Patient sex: F
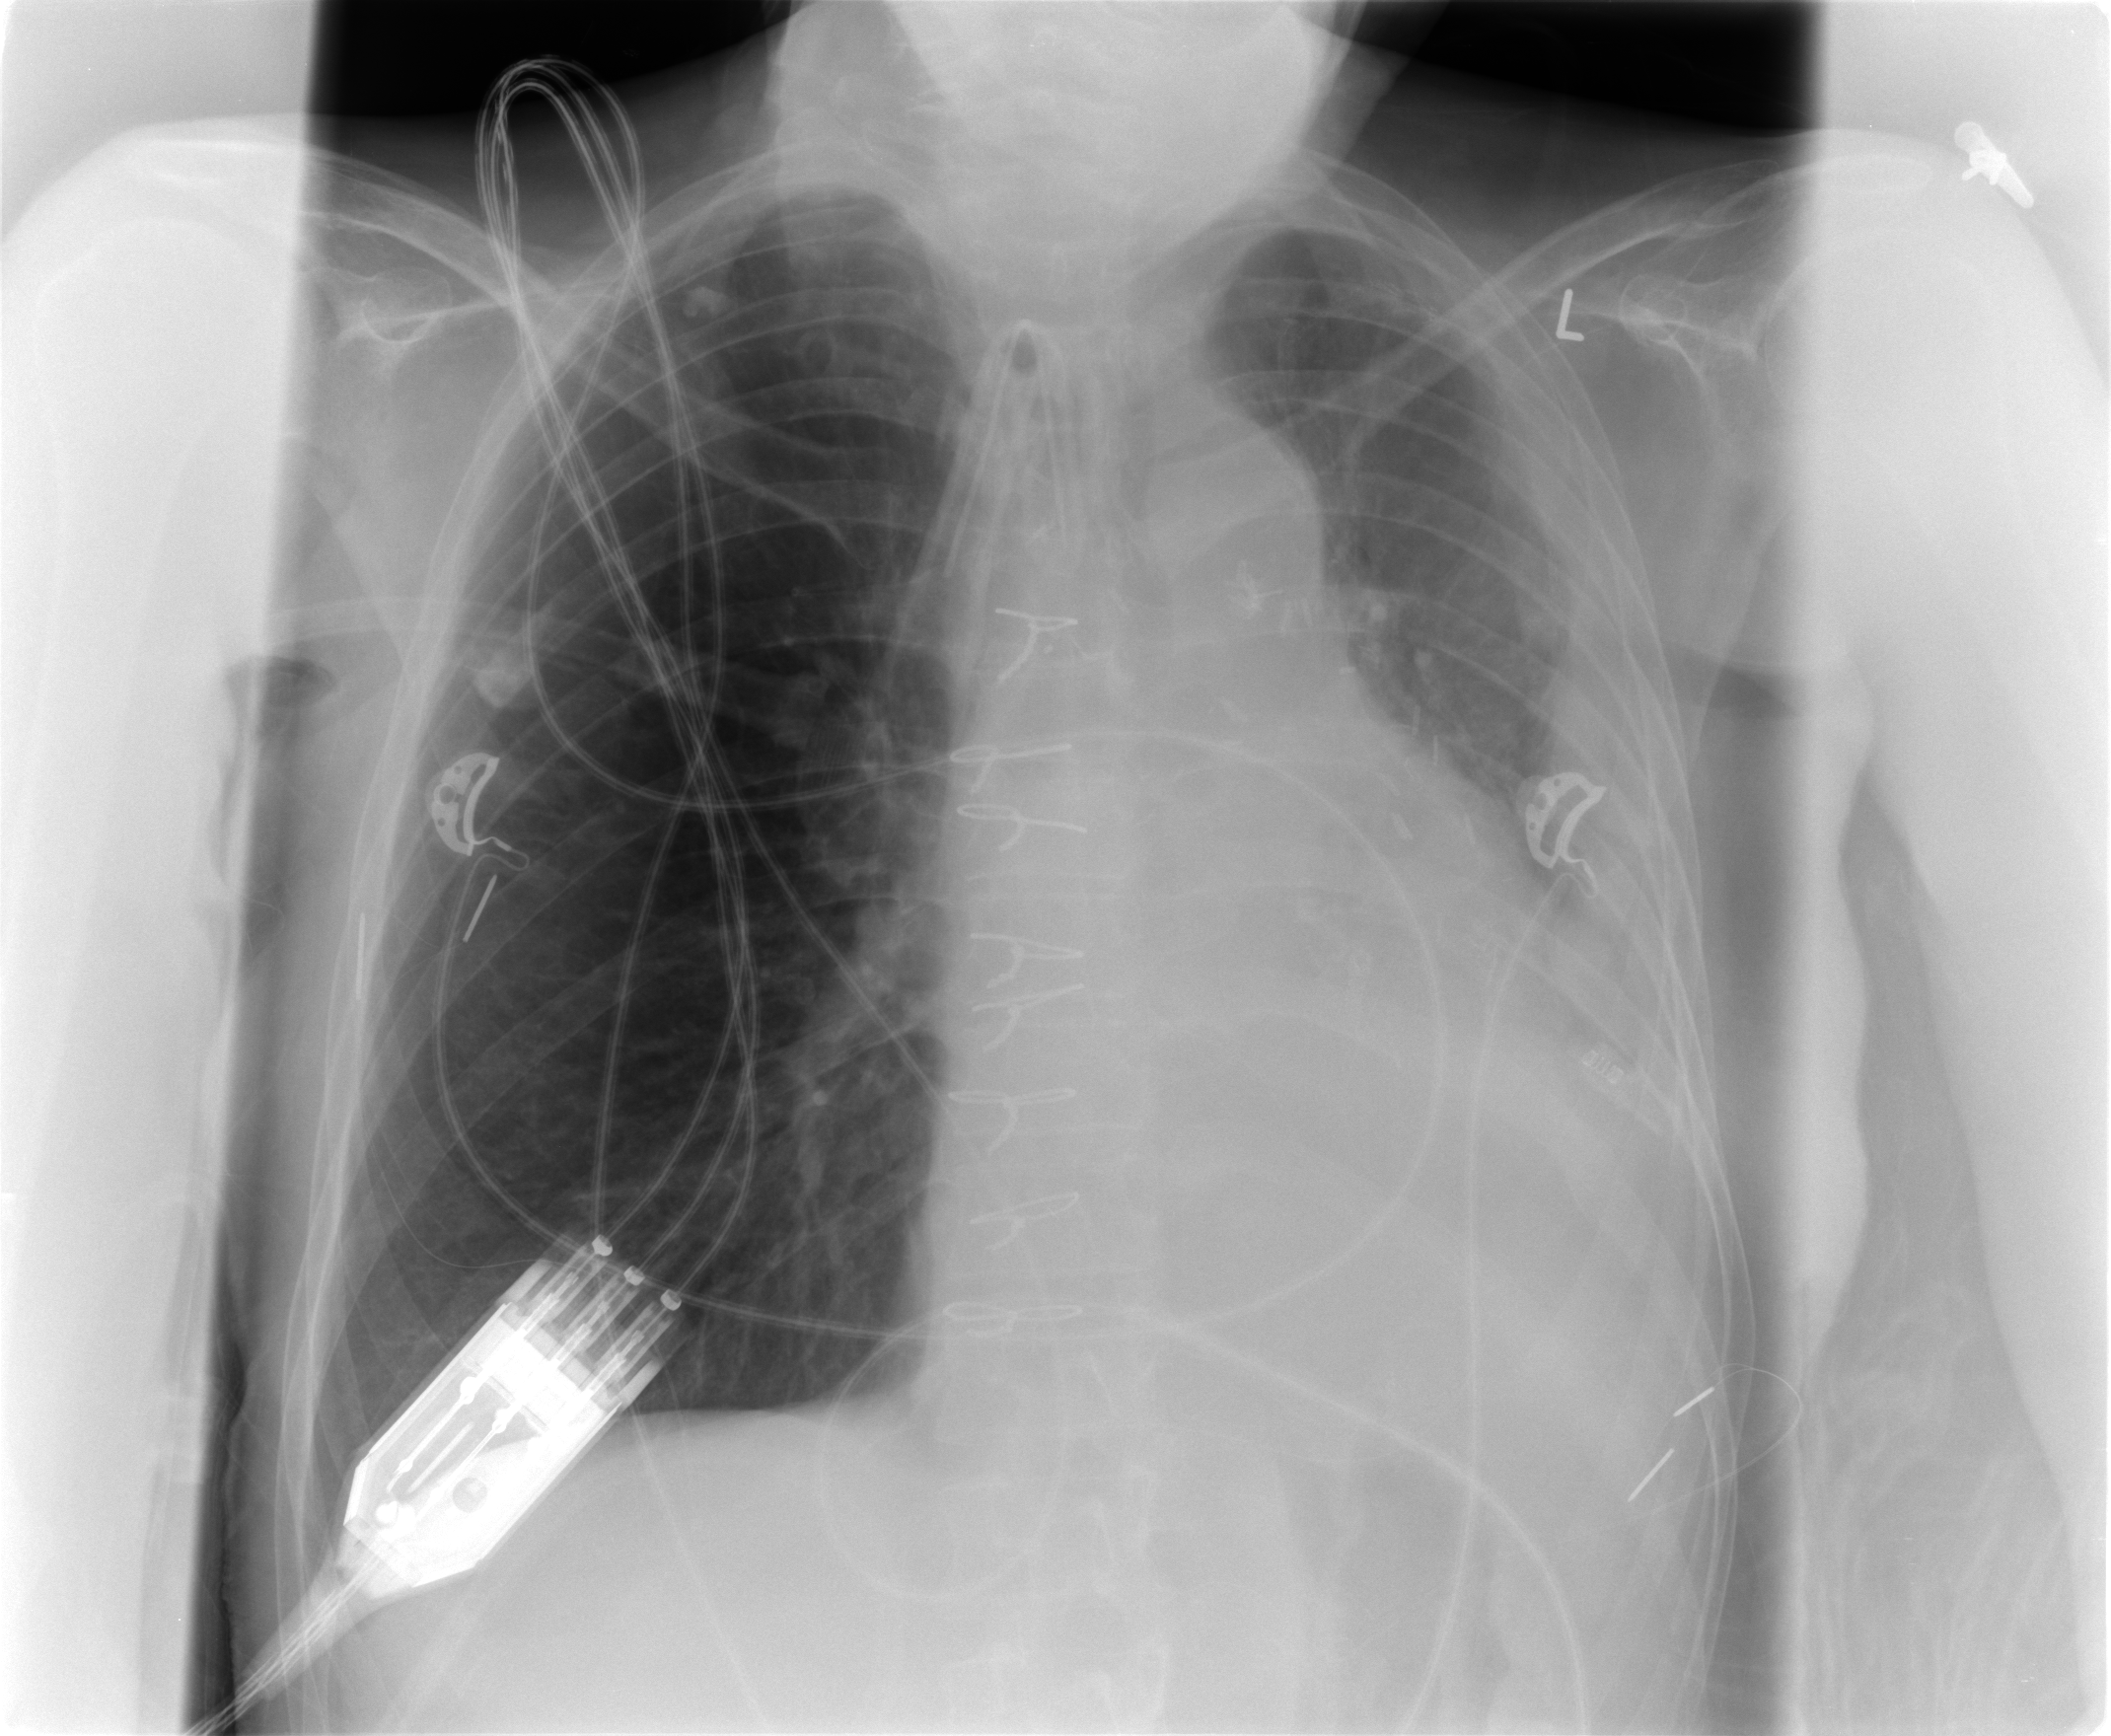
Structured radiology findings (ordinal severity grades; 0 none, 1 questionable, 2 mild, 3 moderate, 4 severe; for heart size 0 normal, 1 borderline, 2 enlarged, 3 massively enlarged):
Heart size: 2
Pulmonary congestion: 0
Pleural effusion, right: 0
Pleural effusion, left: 3
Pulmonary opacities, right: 0
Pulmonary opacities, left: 2
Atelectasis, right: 0
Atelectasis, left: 3